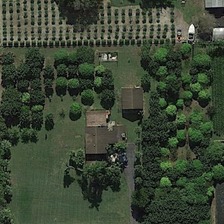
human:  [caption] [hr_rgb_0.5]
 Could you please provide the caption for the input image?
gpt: there are many trees near the two buildings on the green grass .

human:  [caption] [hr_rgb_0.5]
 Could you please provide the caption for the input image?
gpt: there is a square house in the middle of the forest .

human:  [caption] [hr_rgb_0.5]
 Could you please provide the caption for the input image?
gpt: on both sides of the grass covered with two gray roof of the building .

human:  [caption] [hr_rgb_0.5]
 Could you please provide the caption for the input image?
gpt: there is a circular building in the southeast of the house .

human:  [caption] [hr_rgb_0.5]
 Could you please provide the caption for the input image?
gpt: on both sides of the grass covered with two gray roof of the building .